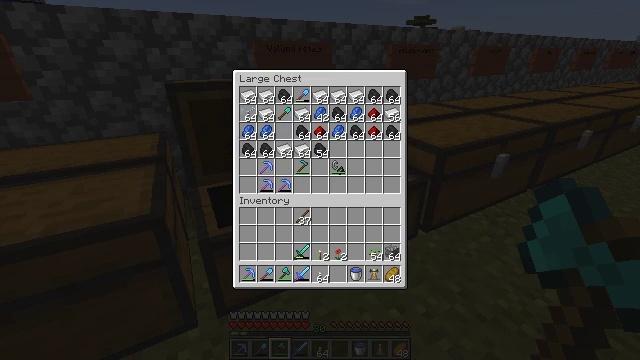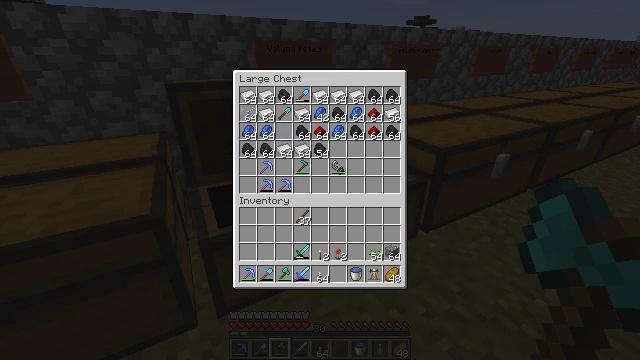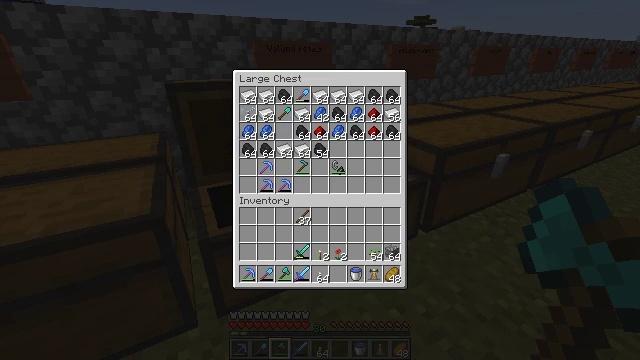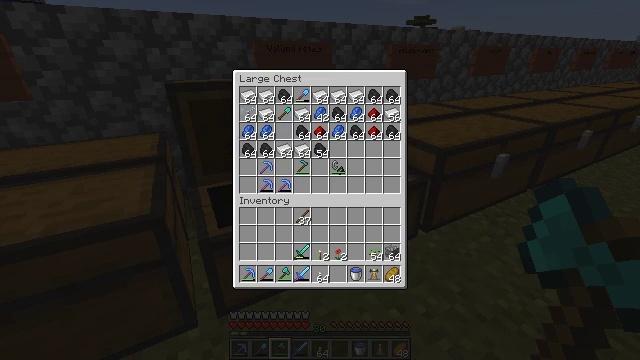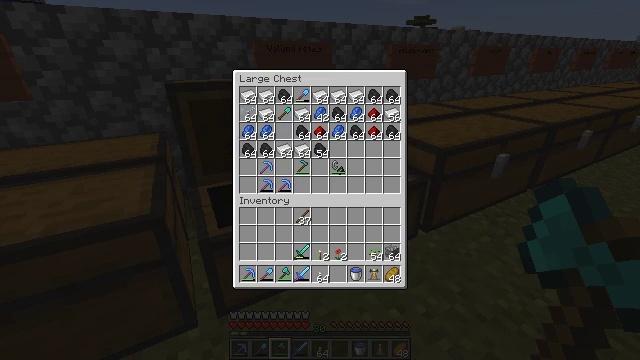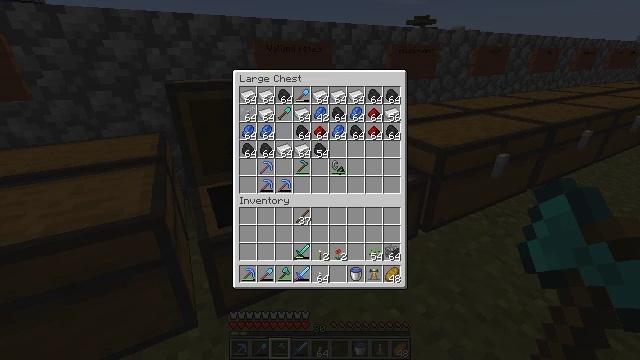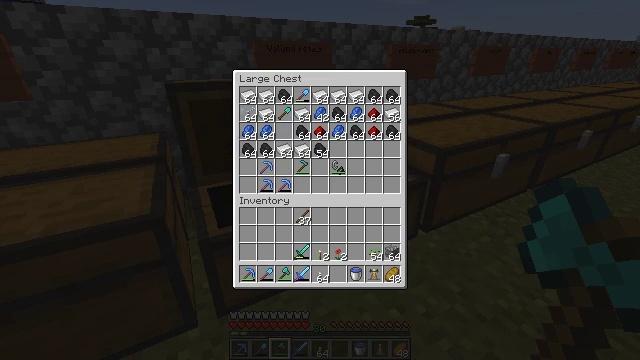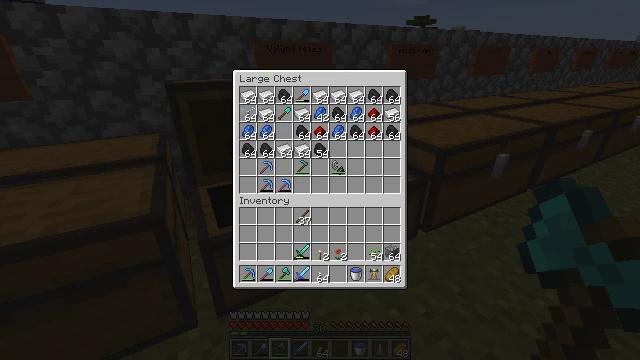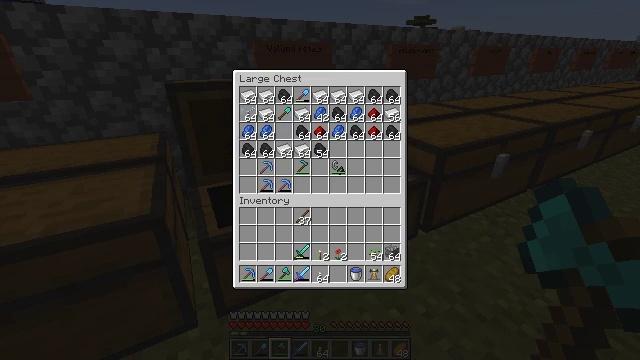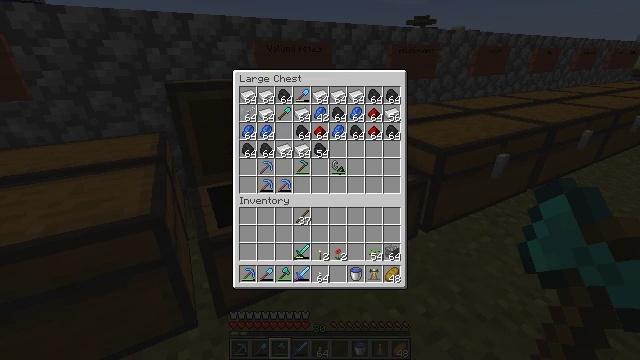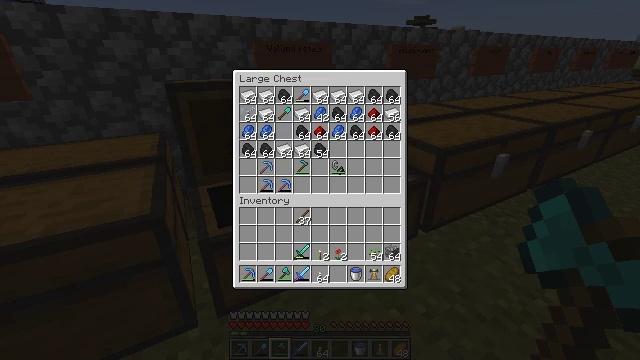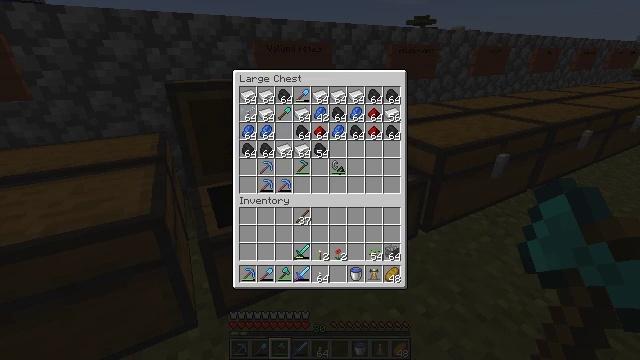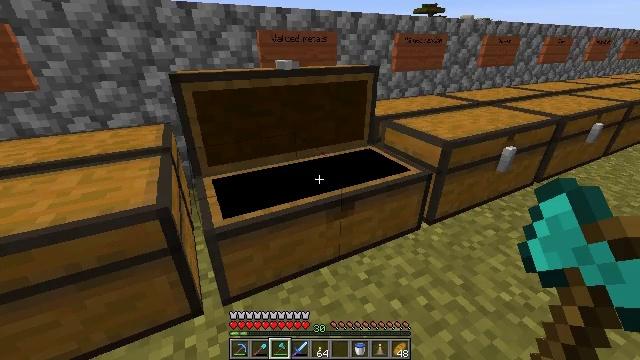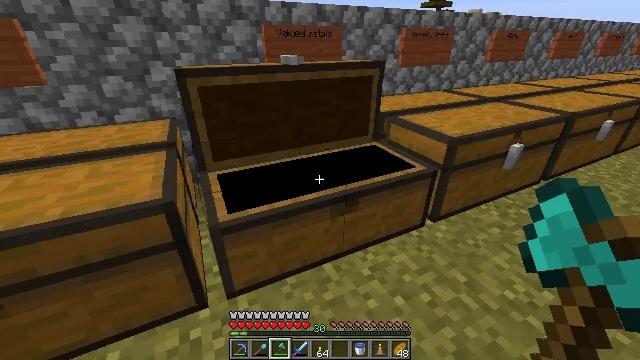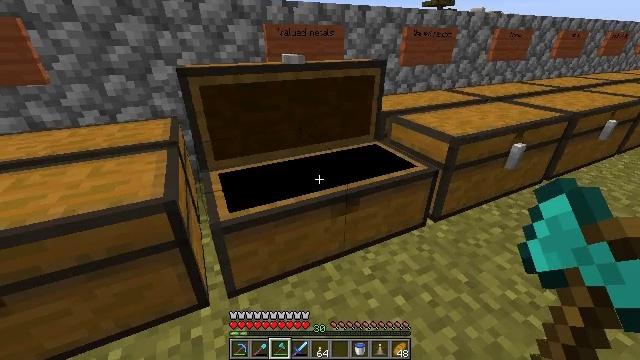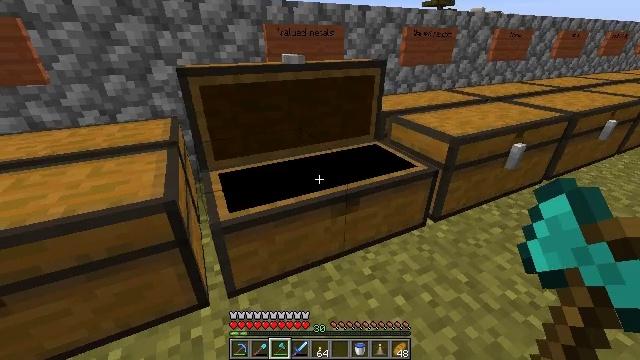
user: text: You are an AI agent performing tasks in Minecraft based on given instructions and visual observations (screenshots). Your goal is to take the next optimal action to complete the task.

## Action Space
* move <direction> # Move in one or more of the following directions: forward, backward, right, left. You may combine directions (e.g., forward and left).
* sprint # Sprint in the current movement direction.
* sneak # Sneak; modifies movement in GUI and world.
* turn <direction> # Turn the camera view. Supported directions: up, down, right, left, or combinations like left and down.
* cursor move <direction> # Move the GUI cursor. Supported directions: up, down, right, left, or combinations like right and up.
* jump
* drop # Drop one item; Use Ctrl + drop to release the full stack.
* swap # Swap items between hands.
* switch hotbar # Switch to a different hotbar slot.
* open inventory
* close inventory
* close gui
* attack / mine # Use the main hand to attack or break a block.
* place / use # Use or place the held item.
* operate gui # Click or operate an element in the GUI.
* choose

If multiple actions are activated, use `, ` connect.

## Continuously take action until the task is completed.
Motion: motion action
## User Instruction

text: Attack the sandstone to break it.
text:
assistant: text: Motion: no_op
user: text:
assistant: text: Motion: no_op
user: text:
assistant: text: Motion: no_op
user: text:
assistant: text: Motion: no_op
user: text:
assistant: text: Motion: cursor move left and down
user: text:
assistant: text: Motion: cursor move down
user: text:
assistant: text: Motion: cursor move right and down
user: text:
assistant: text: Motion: no_op
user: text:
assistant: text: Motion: cursor move down
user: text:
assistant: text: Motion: cursor move left and down
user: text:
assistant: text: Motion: cursor move left and down
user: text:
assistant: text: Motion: cursor move down
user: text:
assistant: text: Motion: turn left
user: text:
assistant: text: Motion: no_op
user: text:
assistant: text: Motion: no_op
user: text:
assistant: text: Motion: no_op
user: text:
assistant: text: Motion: no_op
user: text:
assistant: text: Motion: no_op
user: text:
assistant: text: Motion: turn right and up
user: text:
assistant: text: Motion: move forward, turn right and up
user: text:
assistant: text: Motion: move forward
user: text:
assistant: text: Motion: move forward
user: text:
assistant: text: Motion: move forward
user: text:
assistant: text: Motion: move forward
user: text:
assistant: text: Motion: move forward
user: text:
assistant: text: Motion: move forward and move right
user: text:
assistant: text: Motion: move forward and move right, turn left and down
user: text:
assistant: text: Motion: move forward and move right, turn right and down
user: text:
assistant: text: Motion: move forward and move right, turn right and down
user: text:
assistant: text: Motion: move forward and move right, turn right and down